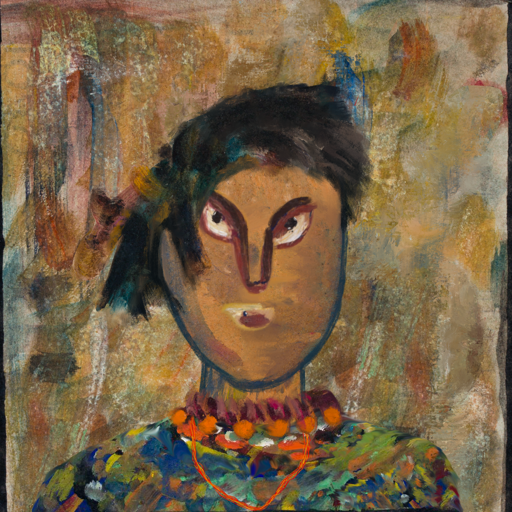
Background: Pipe, Head And Neck Front: In_The_Sun, Face Front: After_Raid, Bust: An_Impression, Hair Front: Pipe, Head Accessory: Blank, Second Necklace: Gypsy_Mother_2, Necklace: Doll, Baby: Blank